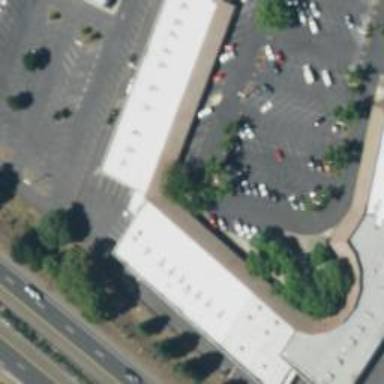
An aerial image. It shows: Retail building.